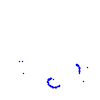
Particle: kaon